Question: im using jquery ui datepicker. for some reason i am experiencing strange behaviour with the icons. the word "next and "prev" are appearing over the top of the icons.

when i hover it the next and prev words show in red (my link hover color).
what is wrong? it was working previously.
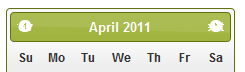
Answer: was a bizarre bug.
an outer div containing the datepicker had a css style text-align right on it.
when i remove it it worked. weird.